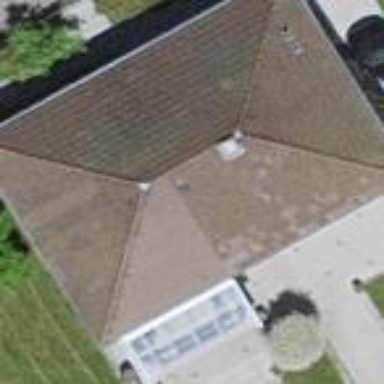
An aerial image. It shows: House with hipped roof.